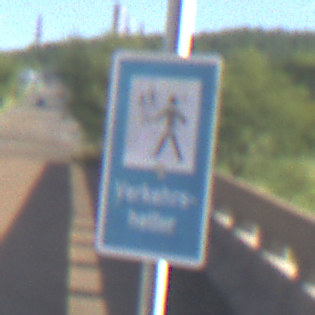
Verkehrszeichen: Verkehrshelfer
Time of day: MorningAfternoon
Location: Outdoor (RoadRail)
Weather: PartlyCloudy
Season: NotSpecified
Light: Natural